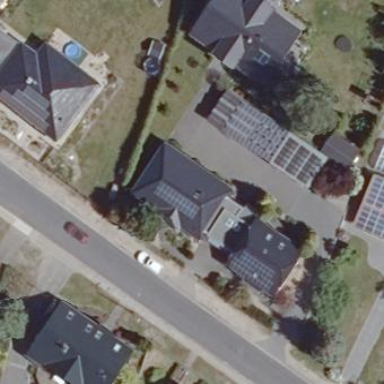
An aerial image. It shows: Simple house.